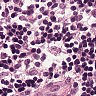
Metastatic tissue present: no